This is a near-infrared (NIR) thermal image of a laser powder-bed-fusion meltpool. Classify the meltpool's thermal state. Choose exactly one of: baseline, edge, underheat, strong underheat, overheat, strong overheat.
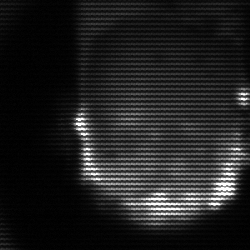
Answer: baseline